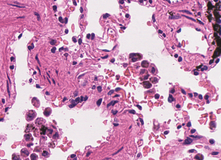
Tumor epithelial tissue: no
Tumor-associated stroma tissue: no
Normal tissue: yes